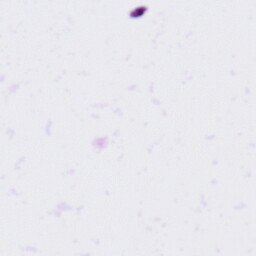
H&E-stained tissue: Tonsil